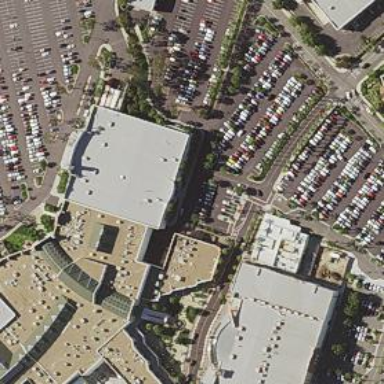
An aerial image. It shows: Retail building.